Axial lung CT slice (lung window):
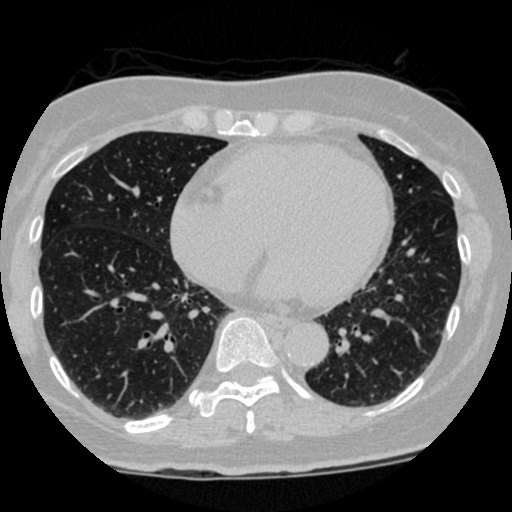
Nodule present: no